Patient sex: M
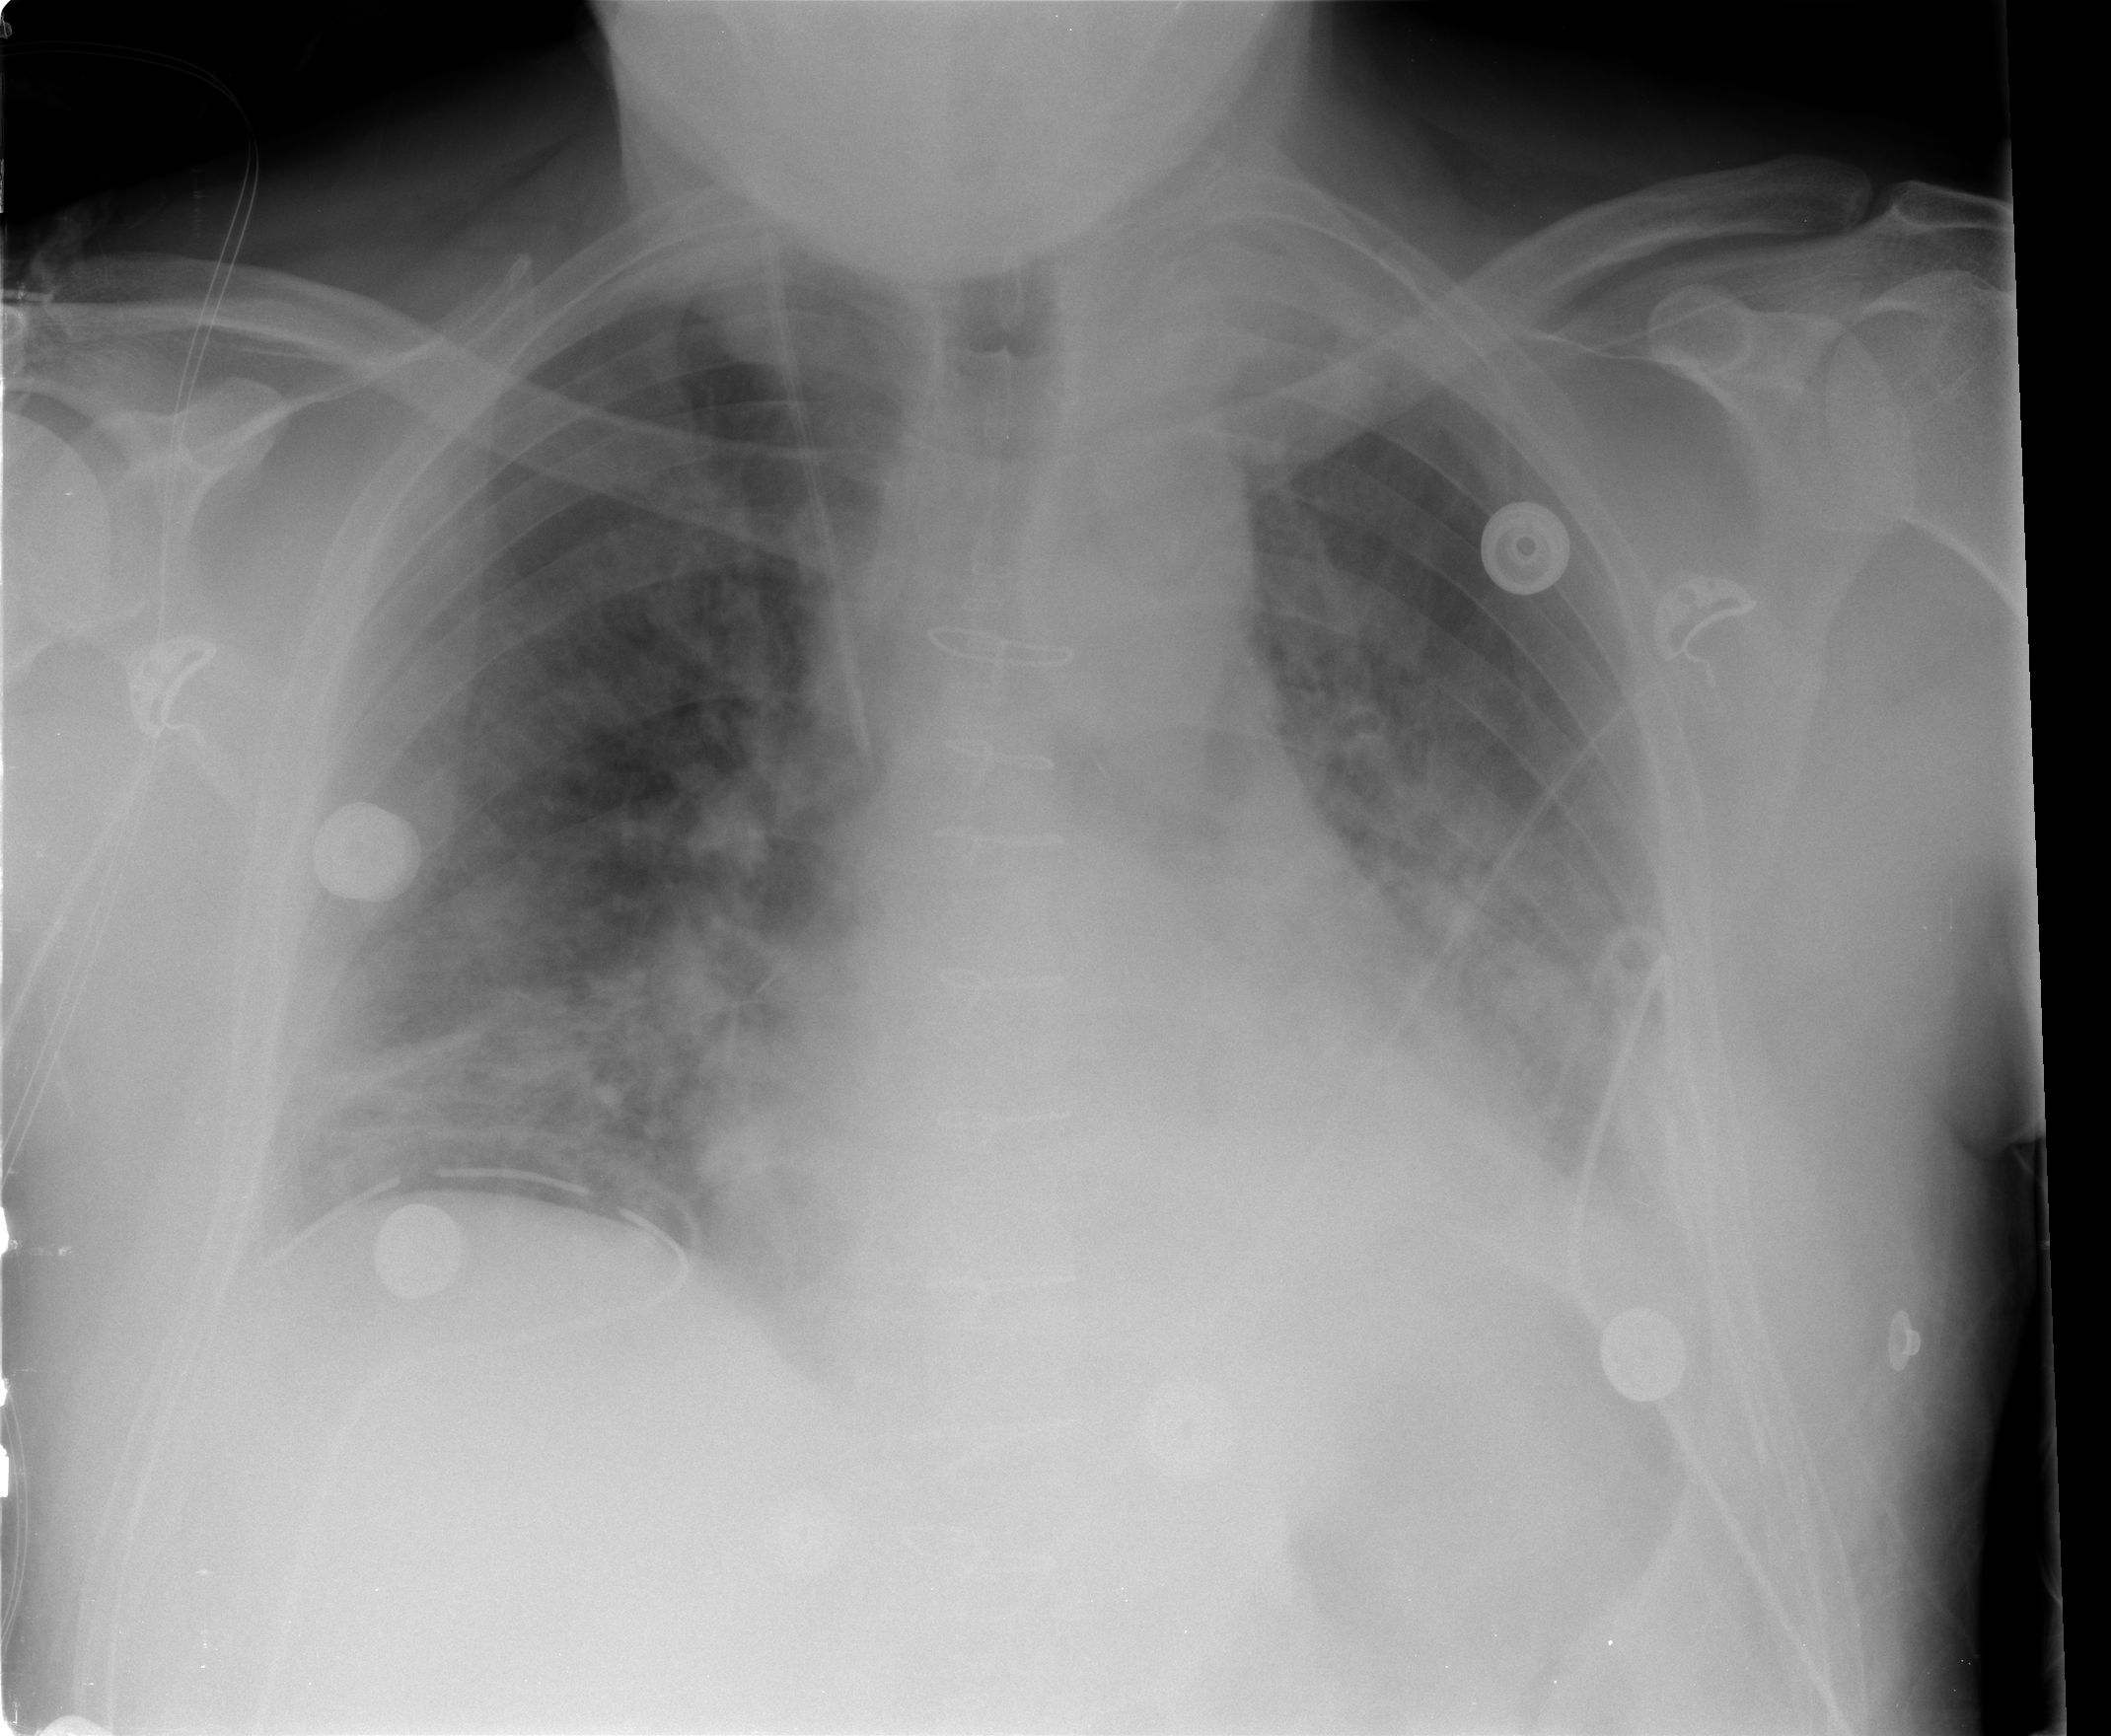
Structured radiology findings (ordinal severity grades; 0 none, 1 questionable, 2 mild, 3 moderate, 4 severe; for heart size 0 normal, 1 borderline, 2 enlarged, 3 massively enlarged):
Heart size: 1
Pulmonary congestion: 2
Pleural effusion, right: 0
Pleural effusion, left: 2
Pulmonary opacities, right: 0
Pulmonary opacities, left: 0
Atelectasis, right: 2
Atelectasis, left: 2